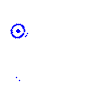
Particle: proton